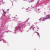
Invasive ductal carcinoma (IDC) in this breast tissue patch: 0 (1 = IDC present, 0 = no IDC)